Question: It is possible to render a view at a low resolution, and then scale it up to fit the actual size of your view using the <URL> method of a 'SurfaceHolder'. However, the scaling is done with some kind of interpolation, causing everything to blur.
Is there any method for changing the method of interpolation to or just turning it off?
Here is an example of what I mean, Made with a 4x4 surface in a fullscreen-view:

This is how I want the result to look (here achieved by drawing a nonfiltered bitmap)
This is what happens when the 4x4 canvas is scaled to fullscreen.
Sample code for generating the right image if anyone's interested:
'''
public class ScaleView extends SurfaceView implements SurfaceHolder.Callback {
private final static float[] points = {0,0, 2,0, 4,0, 1,1, 3,1, 0,2, 2,2, 4,2, 1,3, 3,3};
private Paint white;
public ScaleView(Context context) {
super(context);
white = new Paint();
white.setColor(0xFFFFFFFF);
getHolder().addCallback(this);
}
@Override
public void surfaceChanged(SurfaceHolder holder, int format, int width, int height){
Canvas c = holder.lockCanvas();
try{
c.drawPoints(points, white);
}finally{
holder.unlockCanvasAndPost(c);
}
}
@Override
public void surfaceCreated(SurfaceHolder holder){
holder.setFixedSize(4, 4);
}
@Override
public void surfaceDestroyed(SurfaceHolder holder){}
}
'''
The square pattern above is just an example of the effect I want to avoid. I am looking for a general solution that can be applied to any view (with a surfaceholder) with any content.
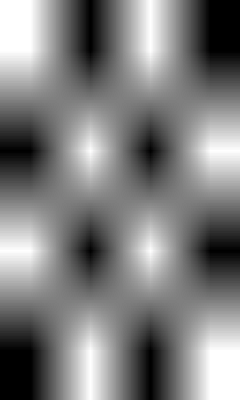
Answer: Sorry, you can't control this. It is not defined what kind of scaling will be done on these surfaces -- it depends on the hardware and how it is configured. Also, this kind of extreme scaling really should be avoided, since in some cases hardware can't do it so you will end up in slower paths. (For example if surfaces are being put into overlays, many hardware overlay engines can't do that kind of extreme scaling.)